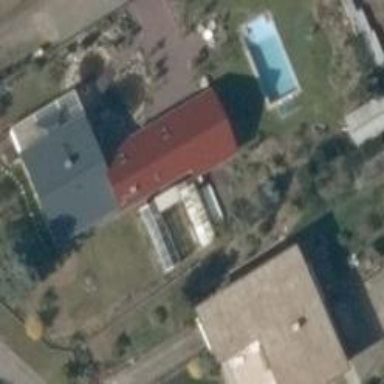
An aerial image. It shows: Simple house.